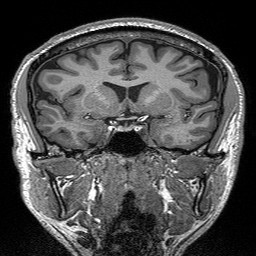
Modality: T1w
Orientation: sagittal
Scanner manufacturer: siemens
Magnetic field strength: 3 T
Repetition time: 2.3 s
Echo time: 0.00298 s